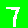
Digit: 7